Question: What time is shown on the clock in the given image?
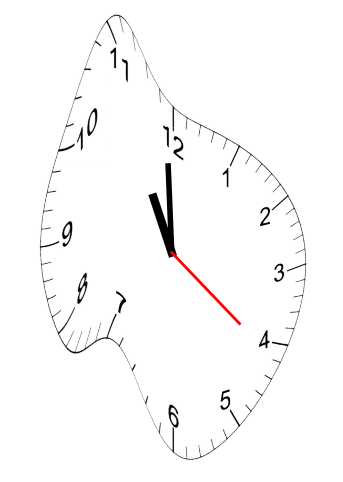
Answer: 10:59:21